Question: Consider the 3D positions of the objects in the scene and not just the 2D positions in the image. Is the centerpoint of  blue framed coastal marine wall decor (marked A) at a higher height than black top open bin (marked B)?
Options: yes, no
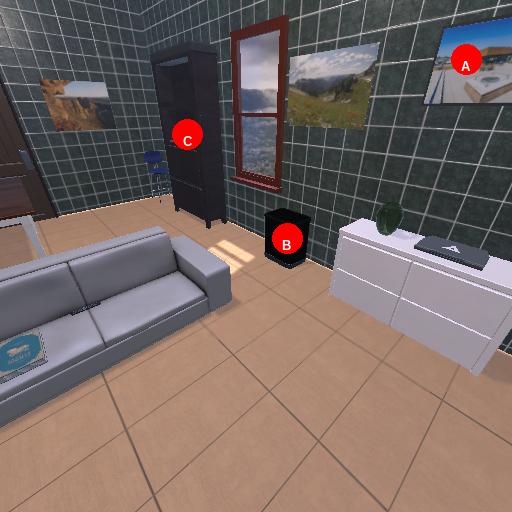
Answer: yes